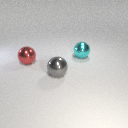
large cyan metal sphere to the right of large red metal sphere